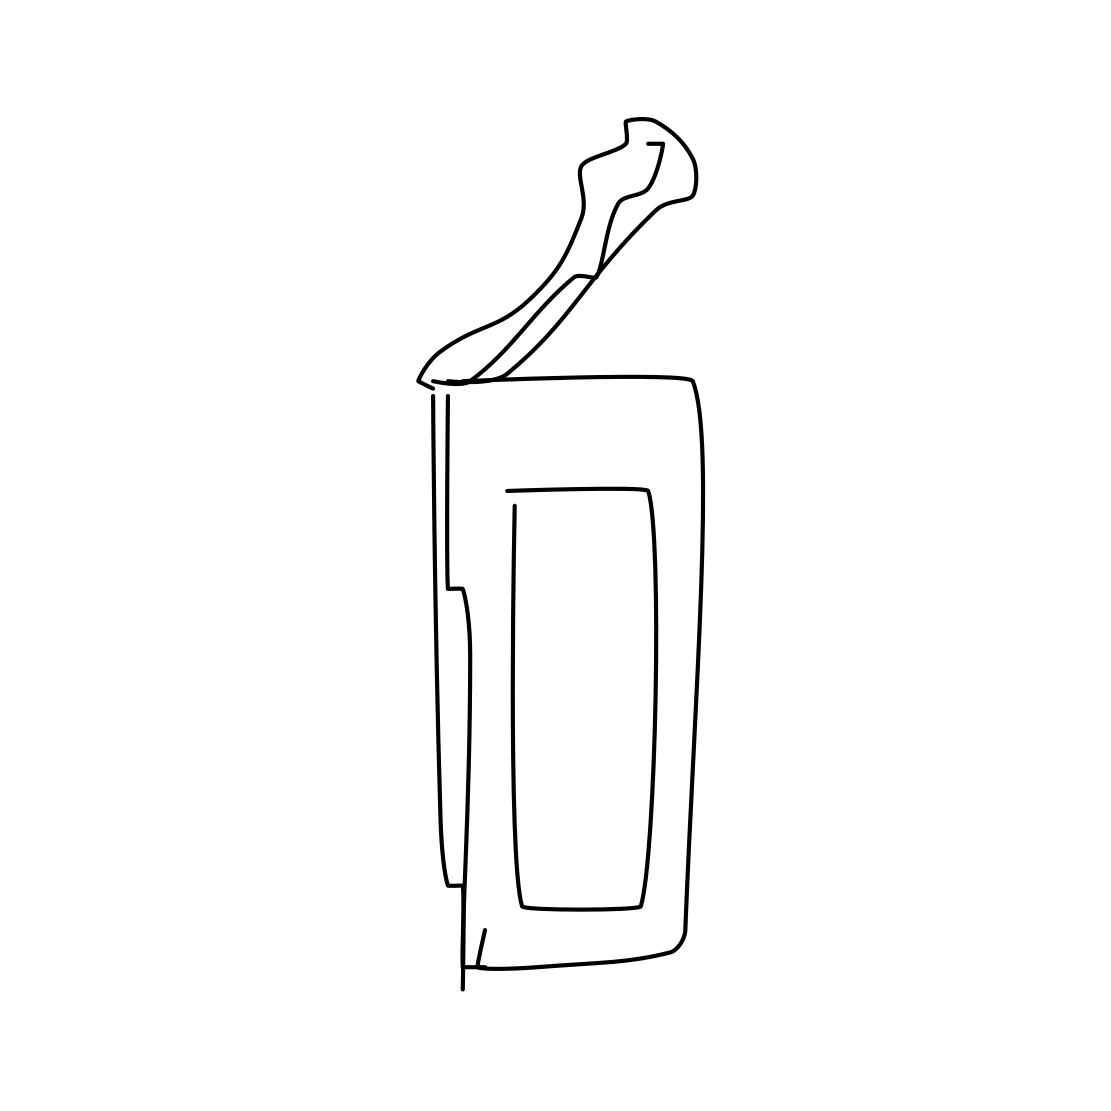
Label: lighter